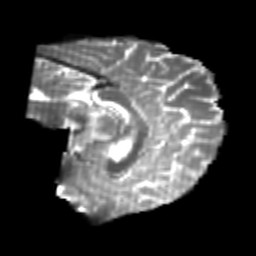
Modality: T2w
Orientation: sagittal
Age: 25
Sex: male
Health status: healthy
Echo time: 0.074 s